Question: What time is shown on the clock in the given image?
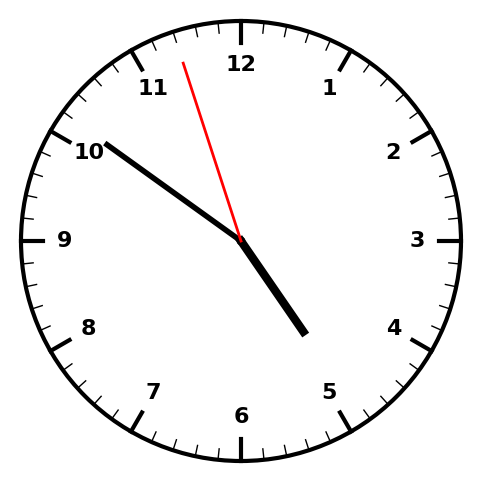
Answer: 04:50:57